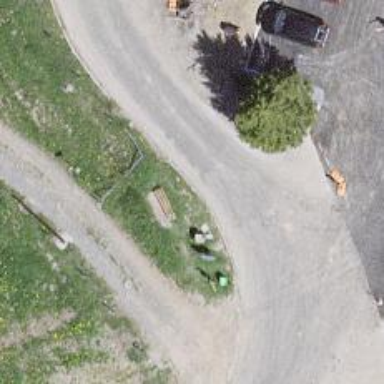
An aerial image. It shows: Bench for seating.